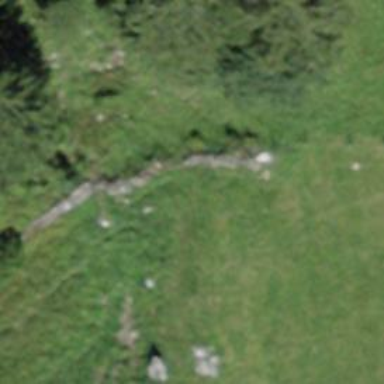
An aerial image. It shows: Wall made of dry stone.